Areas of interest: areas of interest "Library"
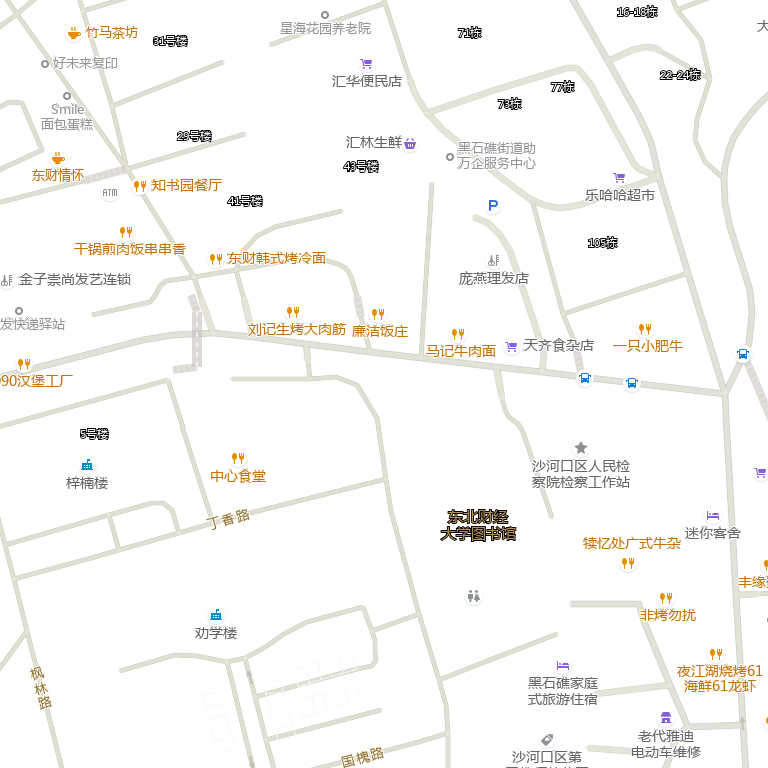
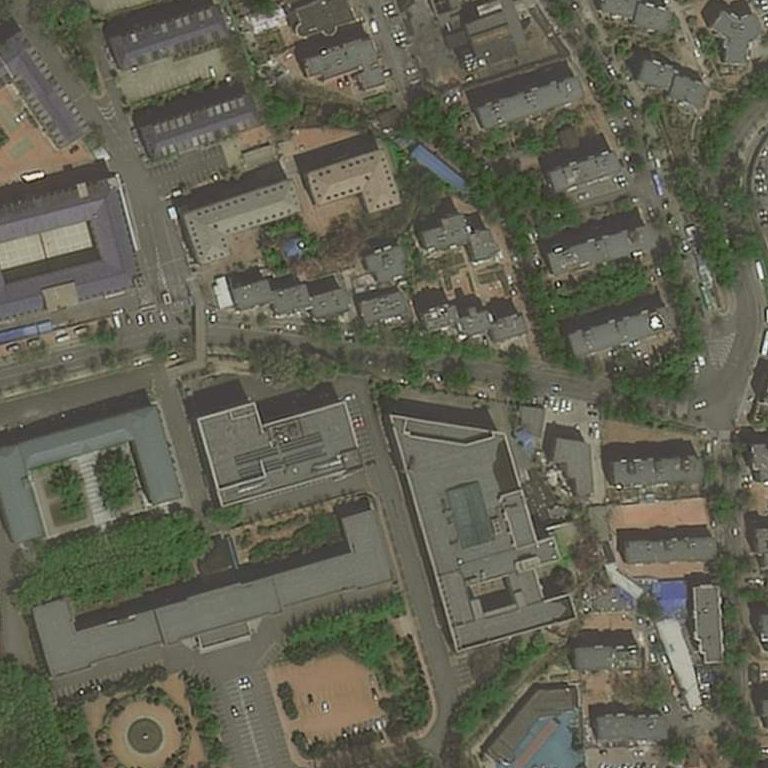